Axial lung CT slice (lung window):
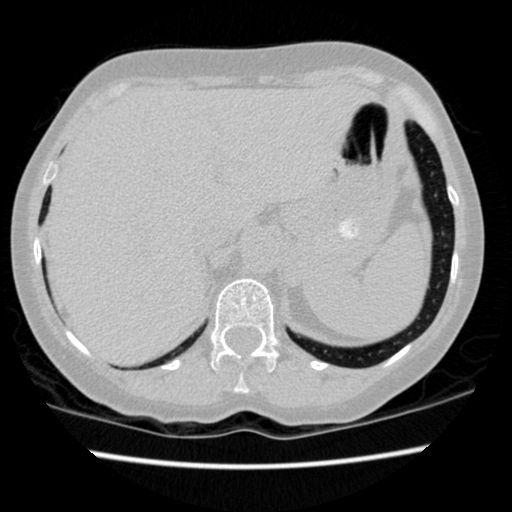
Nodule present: no